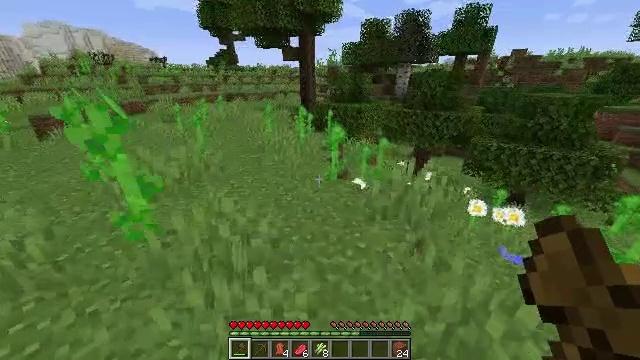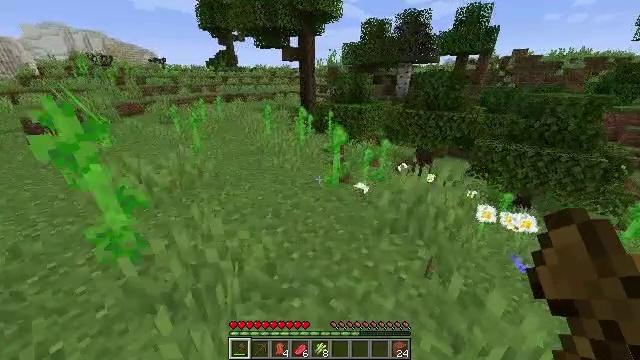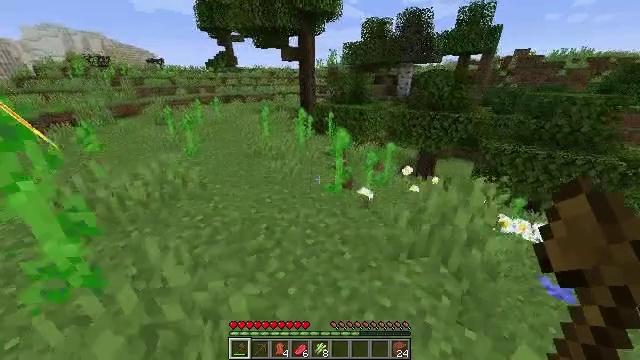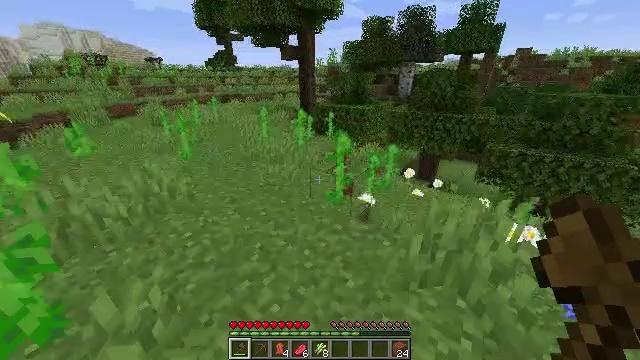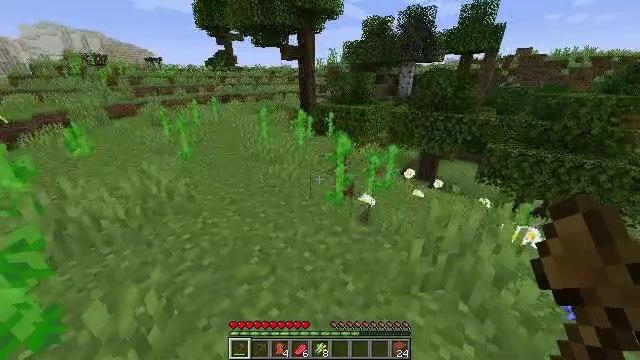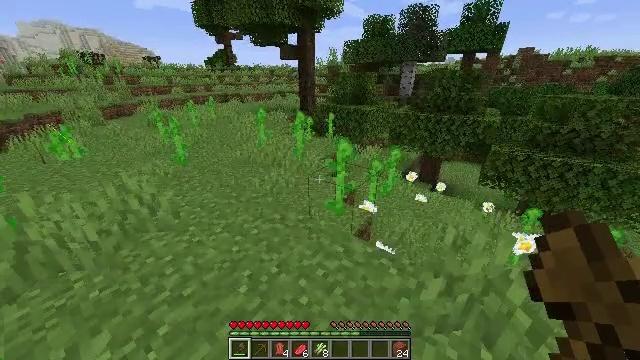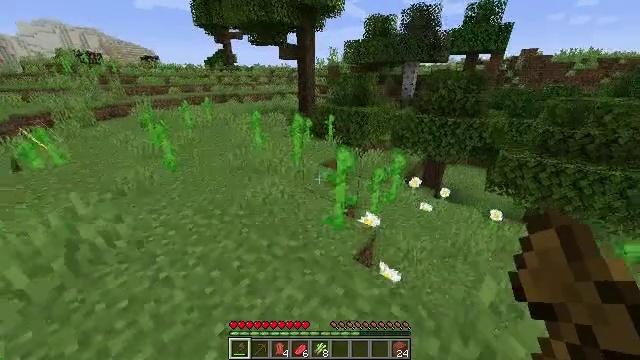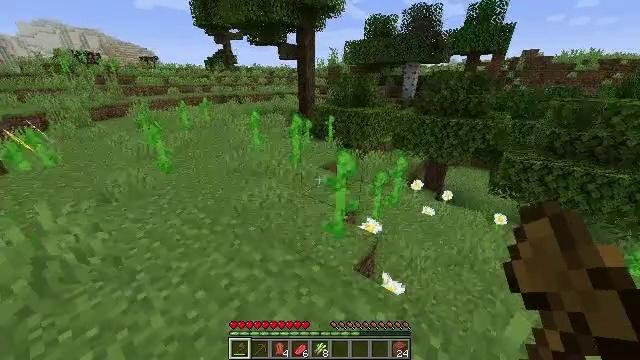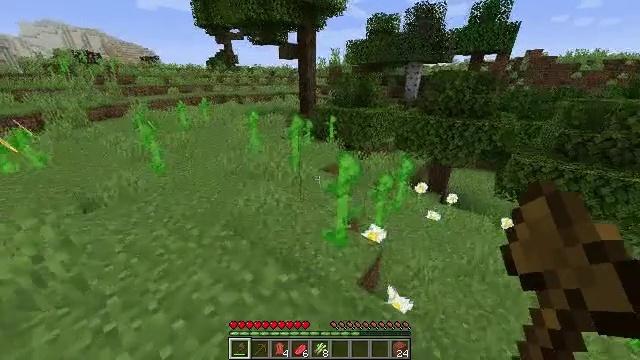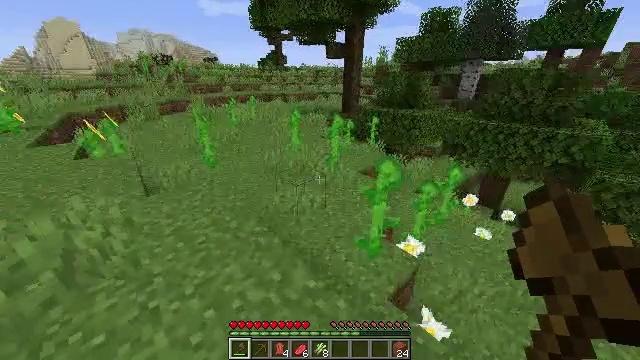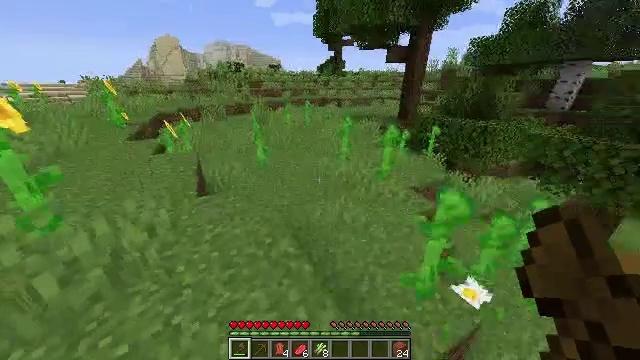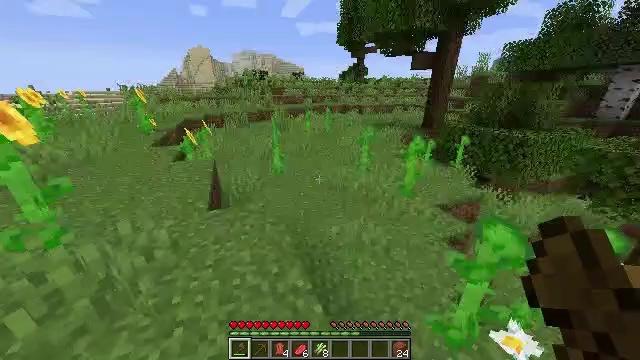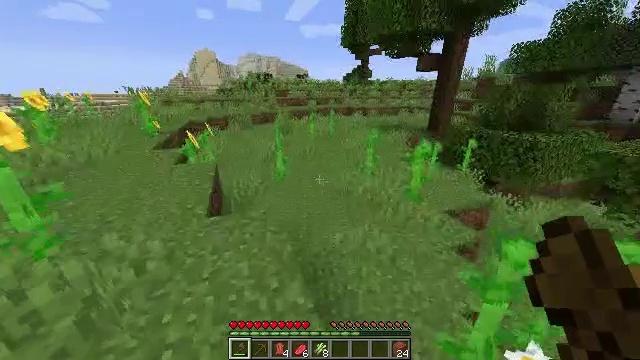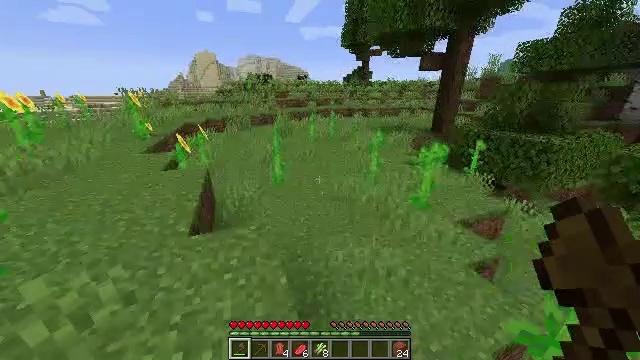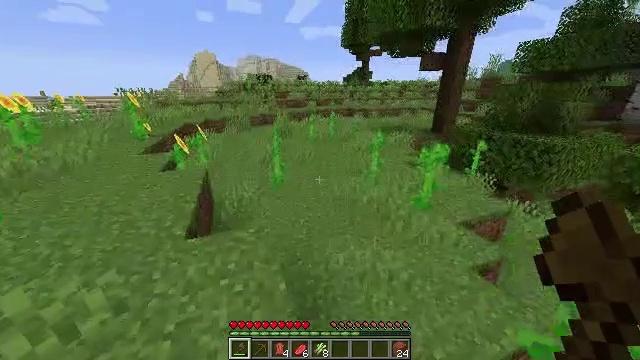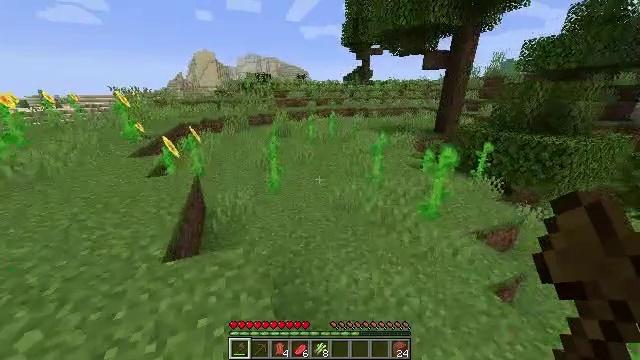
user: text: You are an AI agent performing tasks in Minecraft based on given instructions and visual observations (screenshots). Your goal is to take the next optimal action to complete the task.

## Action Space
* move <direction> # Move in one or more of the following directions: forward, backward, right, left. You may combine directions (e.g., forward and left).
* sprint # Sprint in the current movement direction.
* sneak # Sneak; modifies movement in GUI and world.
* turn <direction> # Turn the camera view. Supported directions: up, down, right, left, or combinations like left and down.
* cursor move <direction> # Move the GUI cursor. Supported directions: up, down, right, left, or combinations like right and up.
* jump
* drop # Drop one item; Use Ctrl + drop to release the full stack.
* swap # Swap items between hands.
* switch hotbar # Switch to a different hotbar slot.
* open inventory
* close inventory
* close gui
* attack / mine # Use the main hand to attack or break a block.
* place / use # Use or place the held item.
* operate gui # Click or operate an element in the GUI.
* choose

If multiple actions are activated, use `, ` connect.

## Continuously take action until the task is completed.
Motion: motion action
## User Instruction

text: Mine the sunflower from the ground.
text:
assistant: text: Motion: move forward
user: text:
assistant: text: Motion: move forward
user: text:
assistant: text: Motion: move forward
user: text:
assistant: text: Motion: move forward
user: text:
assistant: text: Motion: move forward
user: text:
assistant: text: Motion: move forward
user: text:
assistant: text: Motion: move forward
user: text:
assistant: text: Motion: move forward
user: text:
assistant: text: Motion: move forward, turn left
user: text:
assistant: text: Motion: move forward, turn left and up
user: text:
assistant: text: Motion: move forward, turn left and up
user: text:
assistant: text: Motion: move forward, turn left
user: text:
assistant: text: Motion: move forward
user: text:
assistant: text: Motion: move forward
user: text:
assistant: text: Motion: move forward
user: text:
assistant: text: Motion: move forward
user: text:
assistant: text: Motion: move forward
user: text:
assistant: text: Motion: move forward
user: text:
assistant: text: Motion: move forward
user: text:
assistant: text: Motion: move forward
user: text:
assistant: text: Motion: move forward
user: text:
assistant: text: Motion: move forward
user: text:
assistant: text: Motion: move forward
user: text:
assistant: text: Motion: move forward
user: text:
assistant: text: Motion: move forward
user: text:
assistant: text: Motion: move forward
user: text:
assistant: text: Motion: move forward
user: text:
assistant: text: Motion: move forward
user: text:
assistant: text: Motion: move forward
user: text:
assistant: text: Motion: move forward